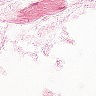
Metastatic tissue present: no